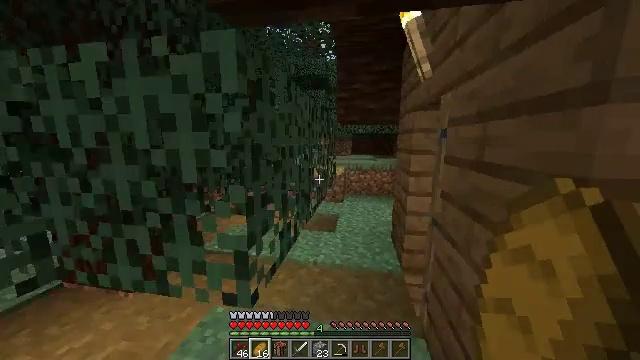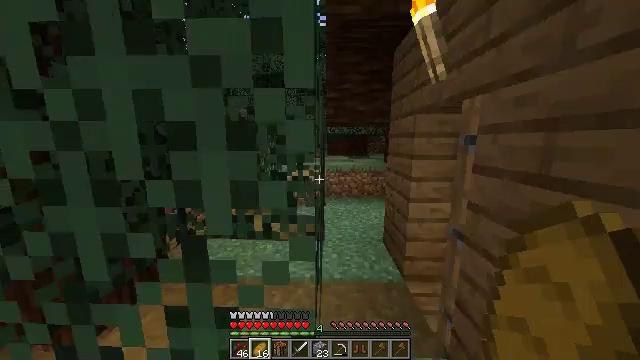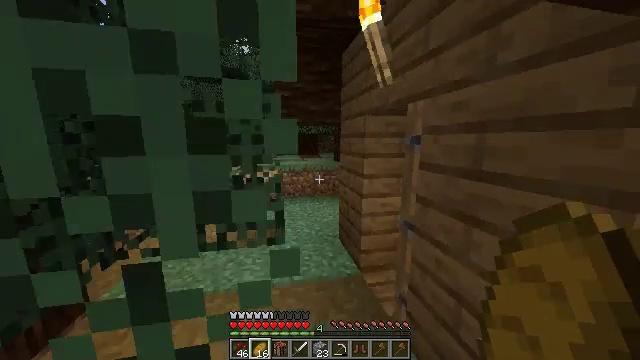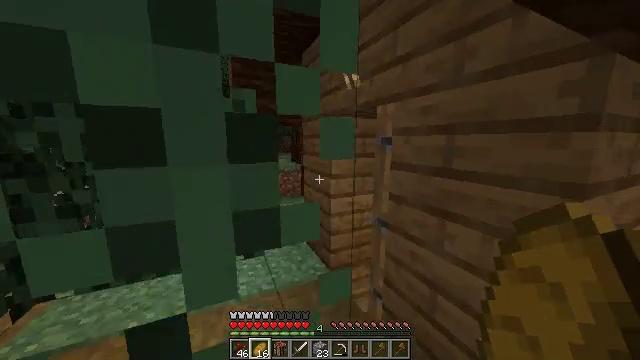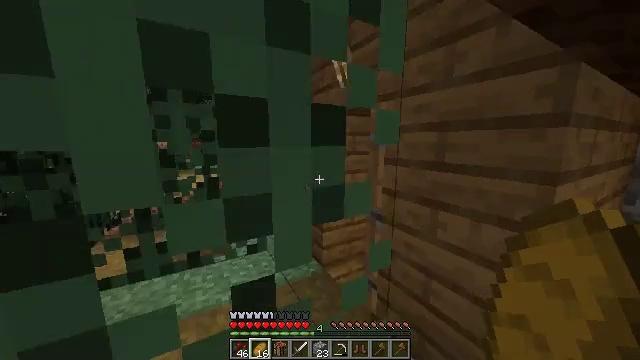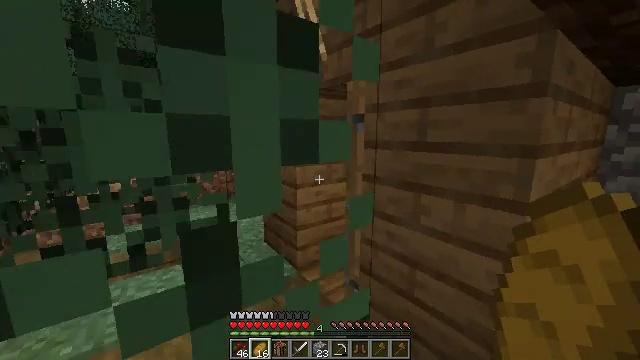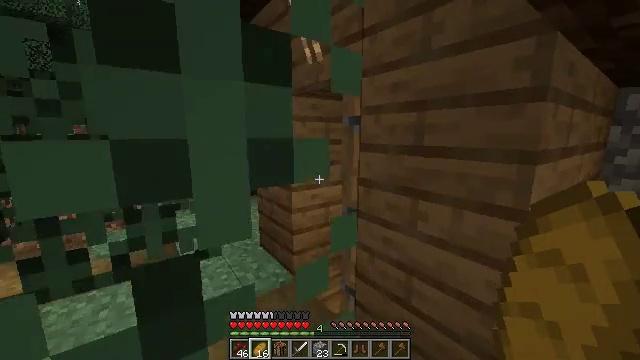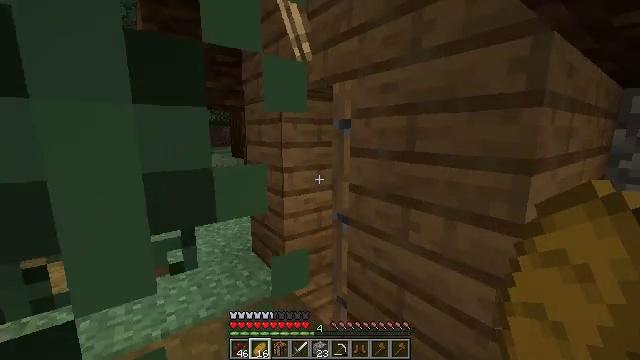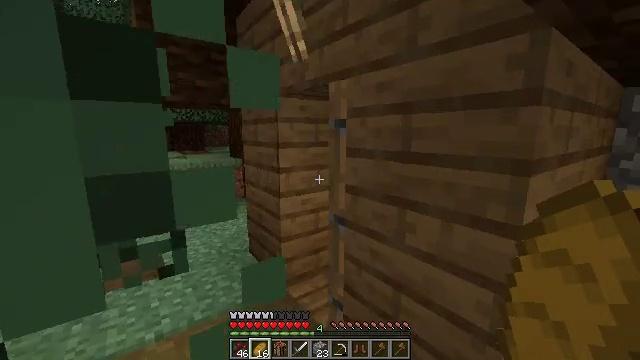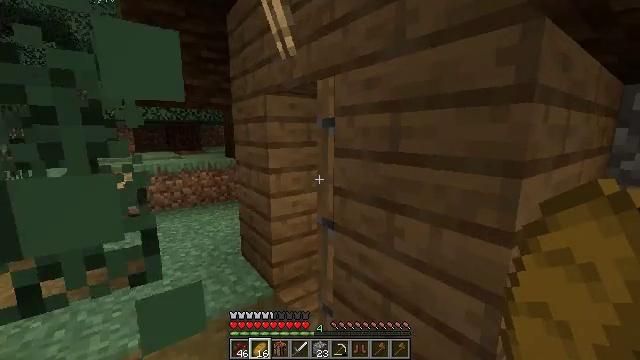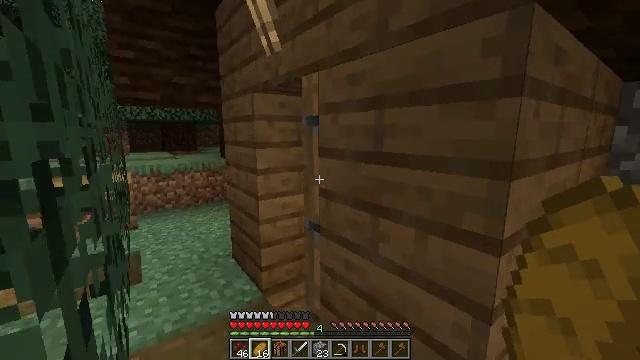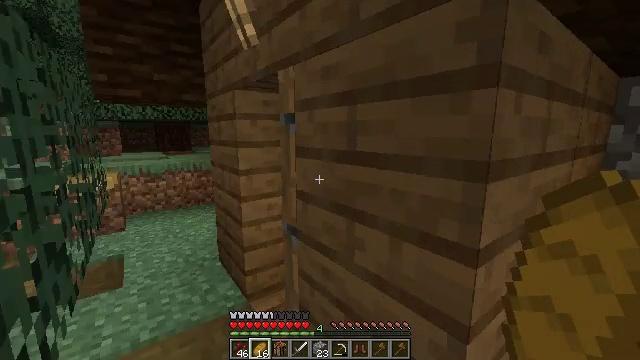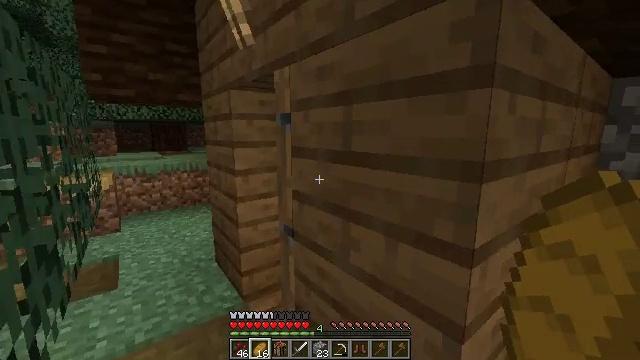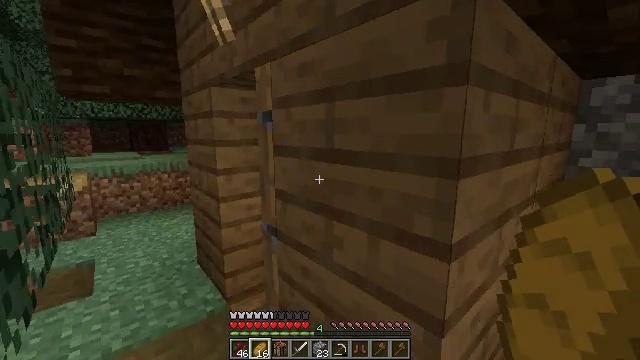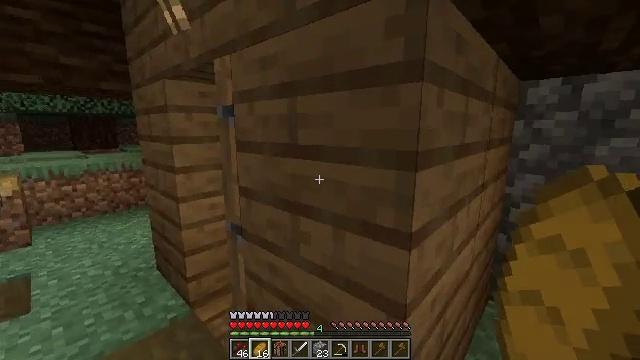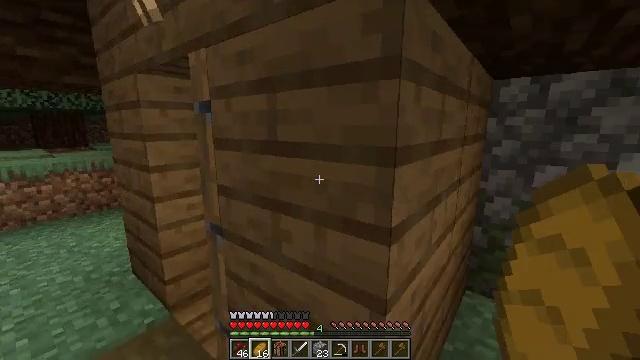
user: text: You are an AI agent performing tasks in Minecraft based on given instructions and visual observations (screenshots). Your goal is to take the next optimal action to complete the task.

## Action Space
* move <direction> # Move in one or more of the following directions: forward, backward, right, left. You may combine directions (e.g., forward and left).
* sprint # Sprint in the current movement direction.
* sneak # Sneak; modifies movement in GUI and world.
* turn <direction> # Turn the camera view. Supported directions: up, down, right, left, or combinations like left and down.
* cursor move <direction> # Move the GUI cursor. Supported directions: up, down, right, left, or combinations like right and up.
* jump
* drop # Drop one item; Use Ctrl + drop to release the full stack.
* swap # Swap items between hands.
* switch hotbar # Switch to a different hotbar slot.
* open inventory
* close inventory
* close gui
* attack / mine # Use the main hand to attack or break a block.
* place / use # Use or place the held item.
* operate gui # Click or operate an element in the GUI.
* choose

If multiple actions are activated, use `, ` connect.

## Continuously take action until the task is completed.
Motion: motion action
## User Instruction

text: Mine the blue bed to pick it up.
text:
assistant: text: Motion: move forward and move left, sprint, turn right
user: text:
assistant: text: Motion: move forward and move left, sprint, turn right
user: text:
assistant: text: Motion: move forward and move left, sprint, turn right
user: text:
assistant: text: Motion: move forward, sprint, turn right
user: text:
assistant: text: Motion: move forward, sprint, turn right
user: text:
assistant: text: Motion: move forward, sprint
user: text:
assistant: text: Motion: move forward, sprint
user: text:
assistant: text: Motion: move forward, sprint
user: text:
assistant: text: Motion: move forward, sprint
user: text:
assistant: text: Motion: move forward, sprint
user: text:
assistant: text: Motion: move forward and move left, sprint
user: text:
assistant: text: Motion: move forward and move left, sprint
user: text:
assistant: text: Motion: move forward and move left, sprint, turn right
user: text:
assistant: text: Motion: move forward and move left, sprint, turn right
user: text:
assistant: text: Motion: move forward and move left, sprint, turn right
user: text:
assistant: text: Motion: move forward, sprint, turn right and down
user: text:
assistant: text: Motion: move forward, sprint
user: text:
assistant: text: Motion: move forward, sprint
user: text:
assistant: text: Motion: move forward, sprint
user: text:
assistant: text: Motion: move forward and move left
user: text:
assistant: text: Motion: move forward and move left
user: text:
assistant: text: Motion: move forward and move left
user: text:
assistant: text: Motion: move forward and move left
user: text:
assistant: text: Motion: move forward and move left
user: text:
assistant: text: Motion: move left, turn right
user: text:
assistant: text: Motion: move left, turn right and down
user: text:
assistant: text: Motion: turn right and down
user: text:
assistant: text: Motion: turn right
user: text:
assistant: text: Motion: no_op
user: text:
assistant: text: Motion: no_op